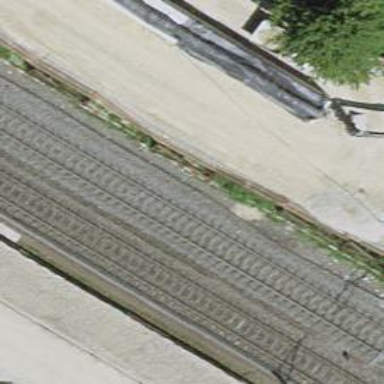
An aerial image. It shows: Single-track railway with contact lines running alongside embankment.